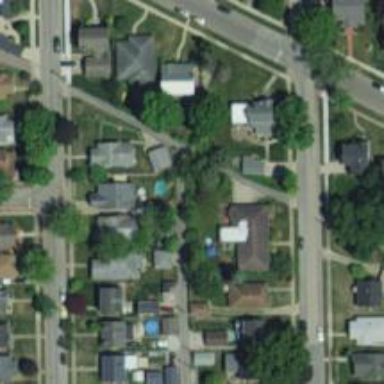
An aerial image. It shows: Alley classified as service road.